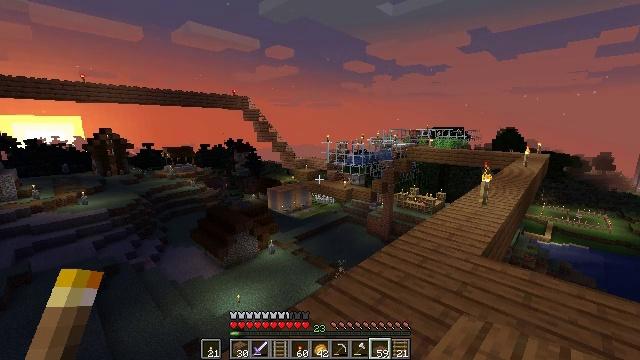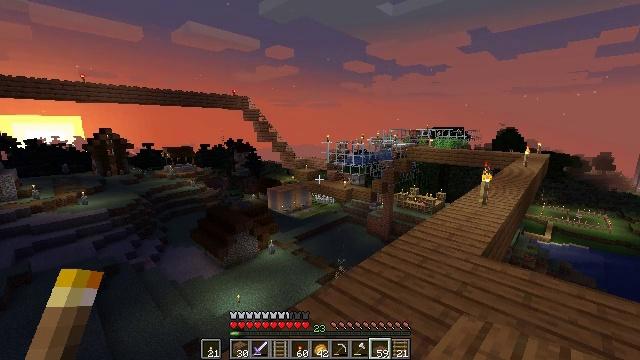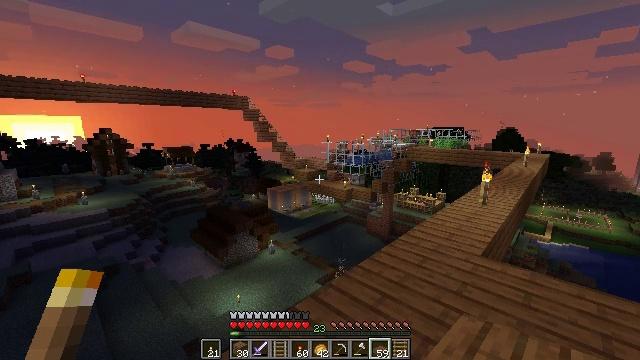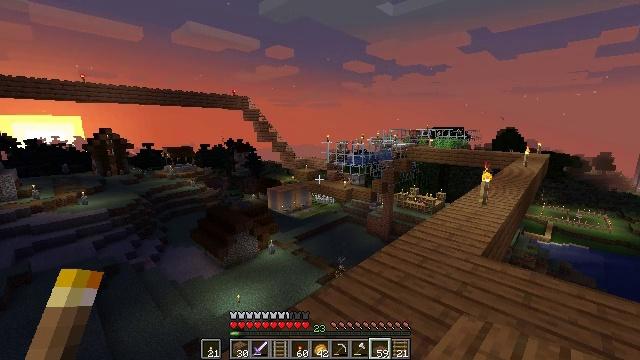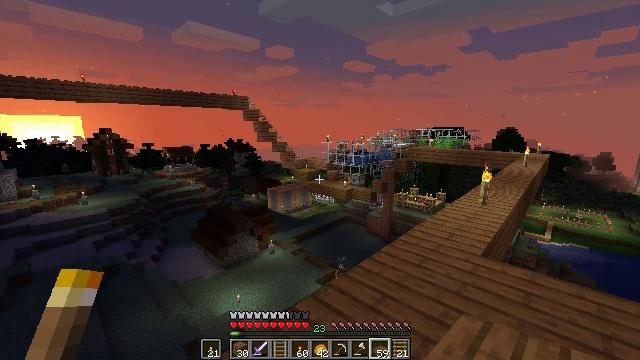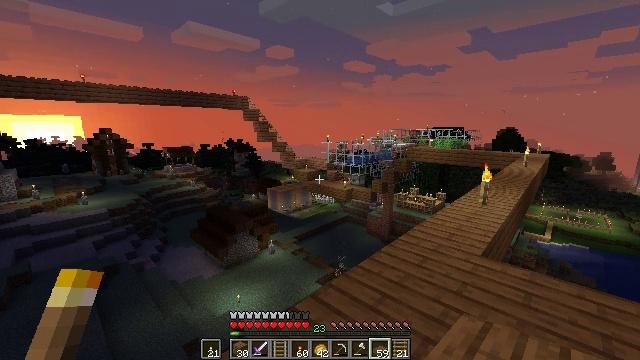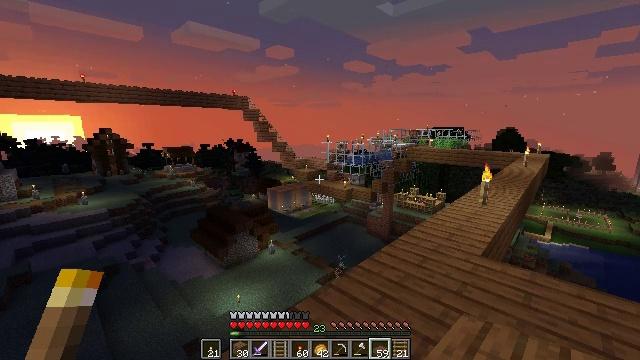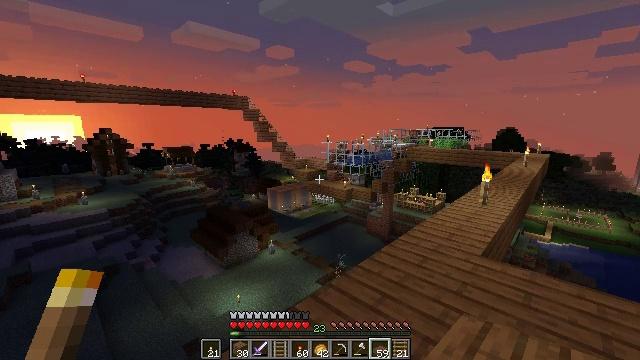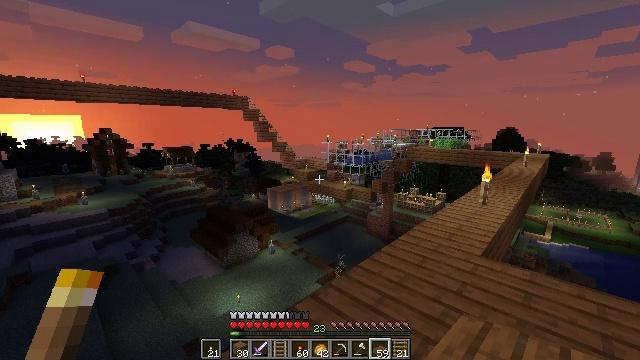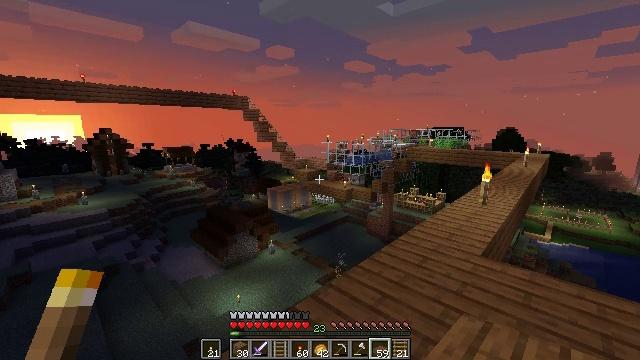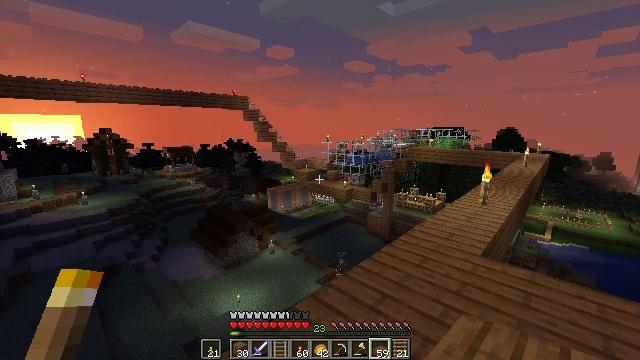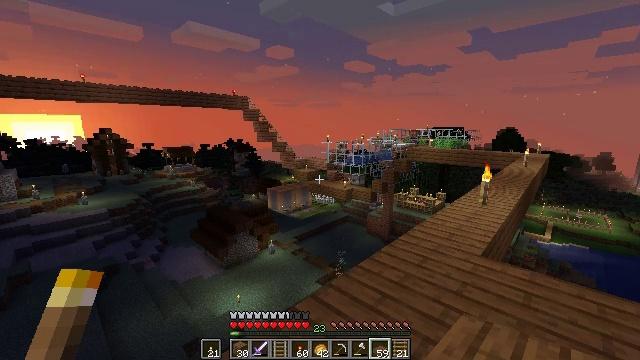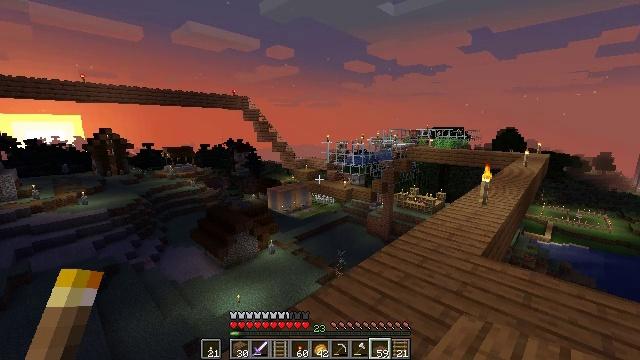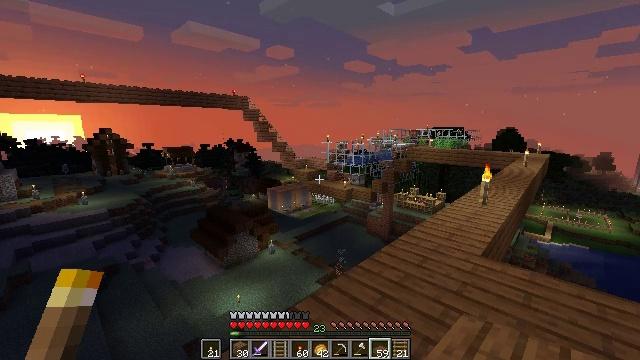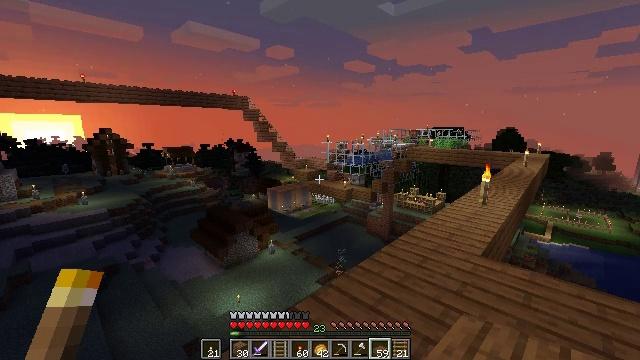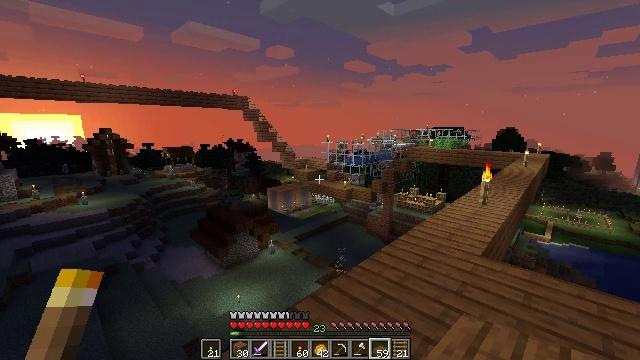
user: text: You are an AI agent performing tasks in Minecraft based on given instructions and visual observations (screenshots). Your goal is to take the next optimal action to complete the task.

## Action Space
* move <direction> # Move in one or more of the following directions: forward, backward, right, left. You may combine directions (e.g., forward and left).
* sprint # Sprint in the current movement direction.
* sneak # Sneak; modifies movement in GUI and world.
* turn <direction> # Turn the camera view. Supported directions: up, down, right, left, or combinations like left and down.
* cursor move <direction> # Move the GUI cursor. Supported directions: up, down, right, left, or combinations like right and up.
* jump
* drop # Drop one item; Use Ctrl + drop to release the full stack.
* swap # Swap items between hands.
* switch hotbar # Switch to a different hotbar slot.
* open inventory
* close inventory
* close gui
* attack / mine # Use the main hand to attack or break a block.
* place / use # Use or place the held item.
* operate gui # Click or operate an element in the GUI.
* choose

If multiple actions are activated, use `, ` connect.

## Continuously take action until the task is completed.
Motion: motion action
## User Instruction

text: Pick up the rail by attacking it.
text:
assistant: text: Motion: no_op
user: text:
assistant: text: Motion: no_op
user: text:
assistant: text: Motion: no_op
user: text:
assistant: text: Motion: no_op
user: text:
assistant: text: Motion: no_op
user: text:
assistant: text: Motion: no_op
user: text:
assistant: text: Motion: no_op
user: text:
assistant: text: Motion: no_op
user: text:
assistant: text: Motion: no_op
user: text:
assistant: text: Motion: no_op
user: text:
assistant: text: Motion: no_op
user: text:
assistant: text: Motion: no_op
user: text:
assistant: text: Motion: no_op
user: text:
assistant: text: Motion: no_op
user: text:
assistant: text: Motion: no_op
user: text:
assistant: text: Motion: no_op
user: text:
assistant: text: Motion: no_op
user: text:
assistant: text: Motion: no_op
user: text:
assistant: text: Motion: no_op
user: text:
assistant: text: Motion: no_op
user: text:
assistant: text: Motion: no_op
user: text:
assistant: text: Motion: no_op
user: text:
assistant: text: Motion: no_op
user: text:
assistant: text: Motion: no_op
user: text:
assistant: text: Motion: no_op
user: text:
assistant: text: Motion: no_op
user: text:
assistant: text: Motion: no_op
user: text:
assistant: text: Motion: no_op
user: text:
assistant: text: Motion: no_op
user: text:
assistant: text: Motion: no_op